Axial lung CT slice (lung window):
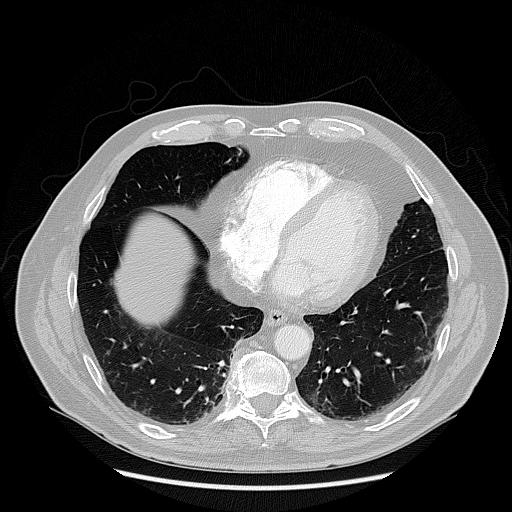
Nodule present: no